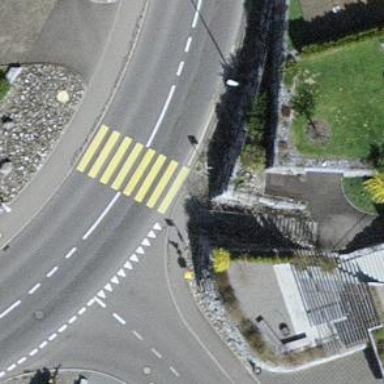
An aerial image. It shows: Uncontrolled zebra crossing on the road.